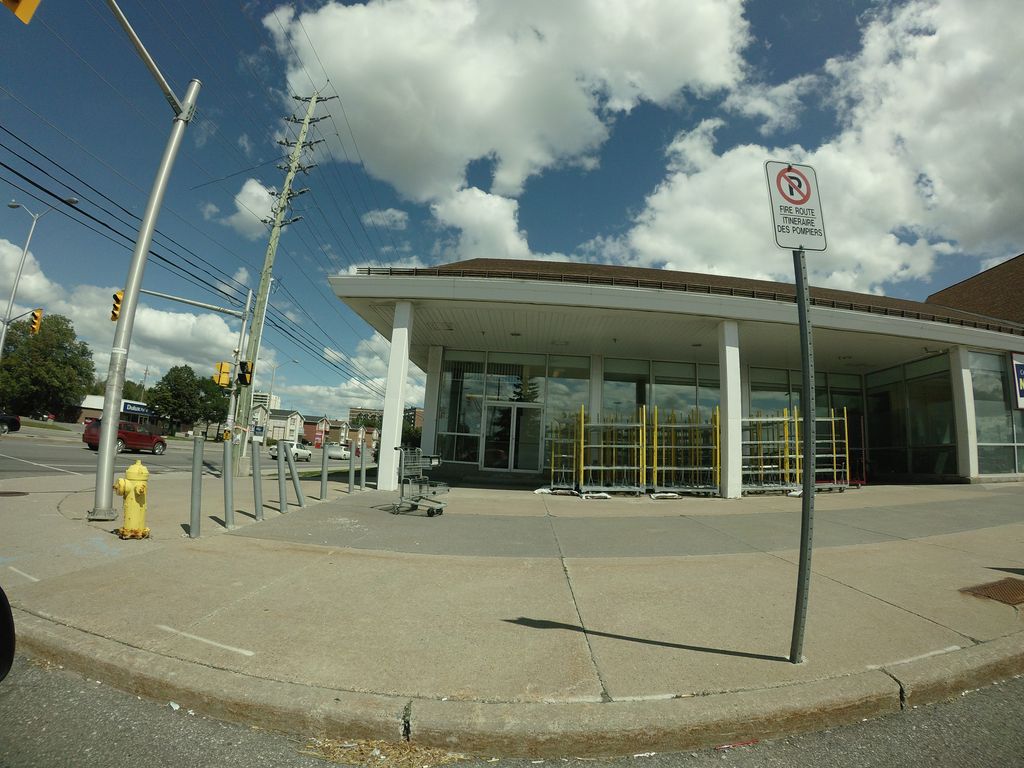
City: ottawa-gatineau